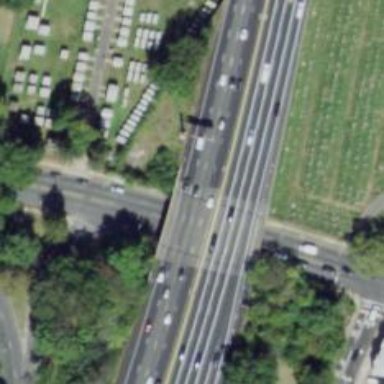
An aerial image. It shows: Urban freeway expressway bridge crossing over the motorway.